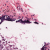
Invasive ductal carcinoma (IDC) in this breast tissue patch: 0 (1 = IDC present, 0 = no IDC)